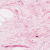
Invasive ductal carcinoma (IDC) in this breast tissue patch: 0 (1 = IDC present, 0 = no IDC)